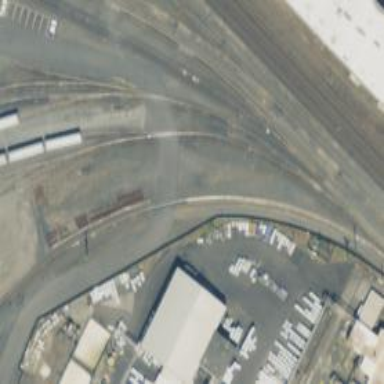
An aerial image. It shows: Level crossing along the railway.